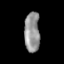
Tissue: skin
Cell type: Epithelial cells
Senescence score: 0.1369
Nuclear area (px): 605
Mean DAPI intensity: 147.889